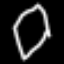
Label: diamond